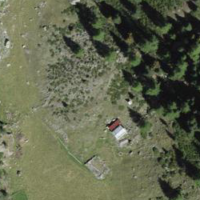
EUNIS habitat code: 31
Species observed at this site:
Ptyonoprogne rupestris
Nucifraga caryocatactes